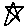
Label: star